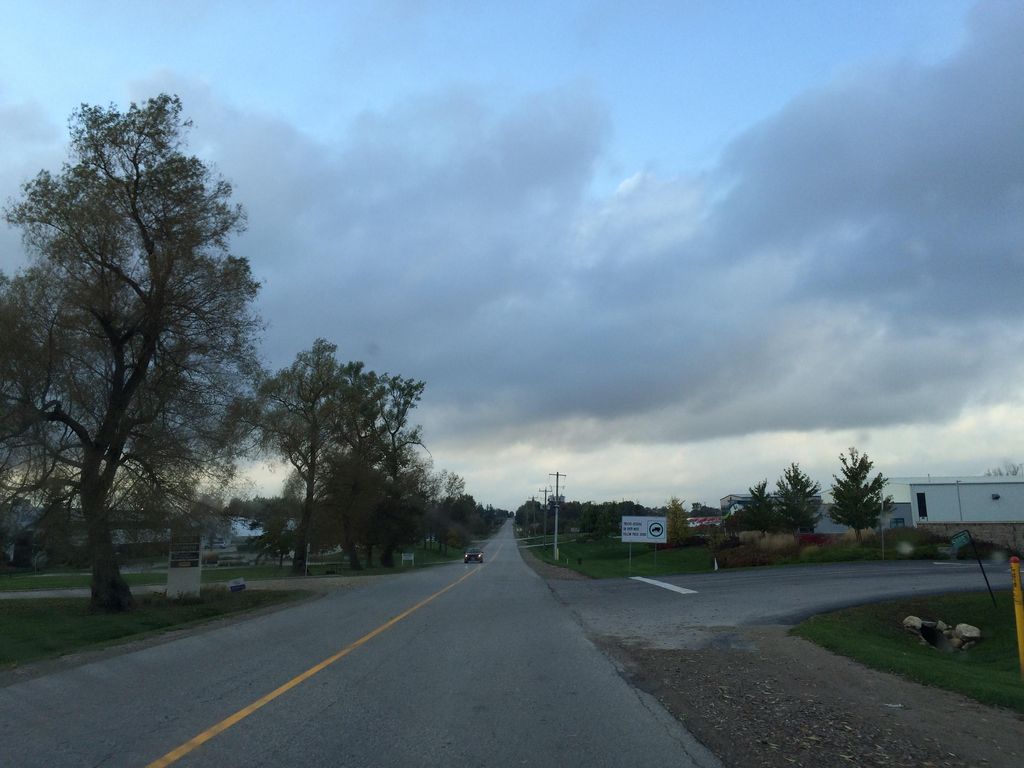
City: kitchener-waterloo